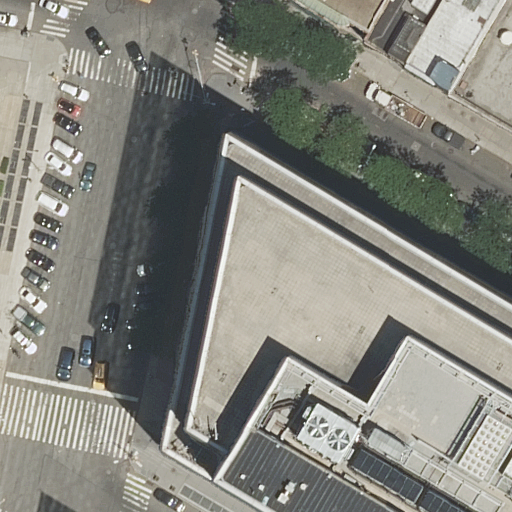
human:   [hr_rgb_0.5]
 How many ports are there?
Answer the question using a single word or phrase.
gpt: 0

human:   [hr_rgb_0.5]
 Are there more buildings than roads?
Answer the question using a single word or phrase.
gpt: no

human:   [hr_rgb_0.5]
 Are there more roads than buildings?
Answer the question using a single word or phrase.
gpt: no

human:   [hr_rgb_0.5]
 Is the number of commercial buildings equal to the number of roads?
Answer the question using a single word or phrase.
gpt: no

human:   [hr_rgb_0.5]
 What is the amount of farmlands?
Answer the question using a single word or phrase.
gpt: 0

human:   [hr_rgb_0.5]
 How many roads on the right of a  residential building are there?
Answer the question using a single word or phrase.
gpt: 0

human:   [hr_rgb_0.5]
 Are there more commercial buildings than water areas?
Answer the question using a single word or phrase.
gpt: no

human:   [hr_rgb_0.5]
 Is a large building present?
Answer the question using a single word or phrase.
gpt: yes

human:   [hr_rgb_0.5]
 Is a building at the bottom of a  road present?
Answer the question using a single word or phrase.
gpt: yes

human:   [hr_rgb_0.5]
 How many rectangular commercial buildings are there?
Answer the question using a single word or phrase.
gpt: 0

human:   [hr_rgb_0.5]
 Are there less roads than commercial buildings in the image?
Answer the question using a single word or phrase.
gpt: no

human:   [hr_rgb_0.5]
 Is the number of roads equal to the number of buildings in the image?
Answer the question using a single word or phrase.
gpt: yes

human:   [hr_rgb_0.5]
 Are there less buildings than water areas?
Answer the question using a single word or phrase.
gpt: no

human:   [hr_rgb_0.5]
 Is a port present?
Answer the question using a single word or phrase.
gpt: no

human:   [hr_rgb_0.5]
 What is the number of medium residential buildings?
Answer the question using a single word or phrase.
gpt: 3

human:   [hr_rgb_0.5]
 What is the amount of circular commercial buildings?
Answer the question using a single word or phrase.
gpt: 0

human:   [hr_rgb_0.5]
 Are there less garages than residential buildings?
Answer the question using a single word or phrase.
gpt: yes

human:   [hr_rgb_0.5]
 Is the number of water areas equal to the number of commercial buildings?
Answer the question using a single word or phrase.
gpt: yes

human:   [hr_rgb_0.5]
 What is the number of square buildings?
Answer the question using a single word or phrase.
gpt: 0

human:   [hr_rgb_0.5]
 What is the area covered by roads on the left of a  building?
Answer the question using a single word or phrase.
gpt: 0m2

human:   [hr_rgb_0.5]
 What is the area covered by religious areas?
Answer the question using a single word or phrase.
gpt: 0m2

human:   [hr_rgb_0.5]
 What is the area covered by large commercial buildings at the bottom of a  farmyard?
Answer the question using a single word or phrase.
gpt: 0m2

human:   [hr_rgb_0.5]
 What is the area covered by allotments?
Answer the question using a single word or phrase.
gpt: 0m2

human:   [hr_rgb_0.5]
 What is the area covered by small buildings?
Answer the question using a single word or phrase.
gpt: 31m2

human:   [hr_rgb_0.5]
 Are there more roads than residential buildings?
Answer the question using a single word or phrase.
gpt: no

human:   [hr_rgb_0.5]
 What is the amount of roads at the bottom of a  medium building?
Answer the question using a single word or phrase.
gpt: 5

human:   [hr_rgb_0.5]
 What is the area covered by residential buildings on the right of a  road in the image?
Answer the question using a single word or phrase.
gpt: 1315m2

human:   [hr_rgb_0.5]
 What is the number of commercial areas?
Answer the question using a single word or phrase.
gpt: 0

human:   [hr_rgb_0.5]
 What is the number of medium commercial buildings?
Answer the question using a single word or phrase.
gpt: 0

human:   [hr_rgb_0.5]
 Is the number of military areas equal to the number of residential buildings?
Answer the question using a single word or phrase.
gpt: no

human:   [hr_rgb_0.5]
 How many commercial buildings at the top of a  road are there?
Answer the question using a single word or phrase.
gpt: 0

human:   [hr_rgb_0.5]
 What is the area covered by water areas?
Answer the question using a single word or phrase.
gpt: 0m2

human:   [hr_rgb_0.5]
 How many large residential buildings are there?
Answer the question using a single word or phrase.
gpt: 1

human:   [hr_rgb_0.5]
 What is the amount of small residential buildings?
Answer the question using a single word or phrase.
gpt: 1

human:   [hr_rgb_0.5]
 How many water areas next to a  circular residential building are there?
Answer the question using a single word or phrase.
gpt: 0

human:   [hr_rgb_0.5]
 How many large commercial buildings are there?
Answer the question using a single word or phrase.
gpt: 0